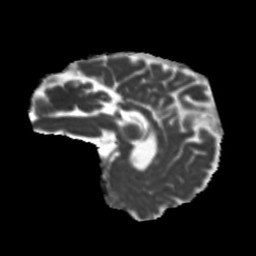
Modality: MD
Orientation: sagittal
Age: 62
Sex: female
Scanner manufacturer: siemens
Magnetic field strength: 3 T
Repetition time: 5.25 s
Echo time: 0.08 s